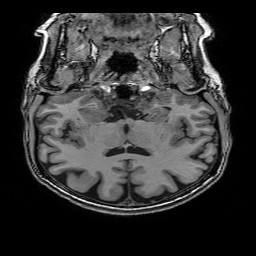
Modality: T1w
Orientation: sagittal
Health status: healthy
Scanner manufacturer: philips
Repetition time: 0.007606 s
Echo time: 0.00351 s